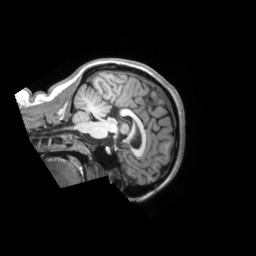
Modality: T1w
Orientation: sagittal
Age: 26
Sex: female
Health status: ill
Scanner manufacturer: siemens
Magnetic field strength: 3 T
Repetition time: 2.2 s
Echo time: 0.00157 s